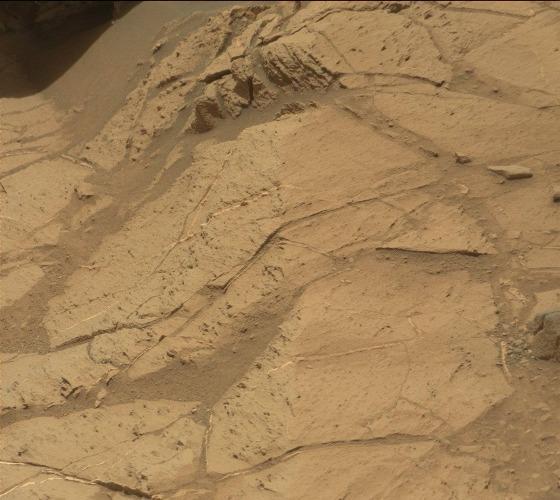
Terrain classes present: Bedrock, Gravel / Sand / Soil, Rock, Shadow